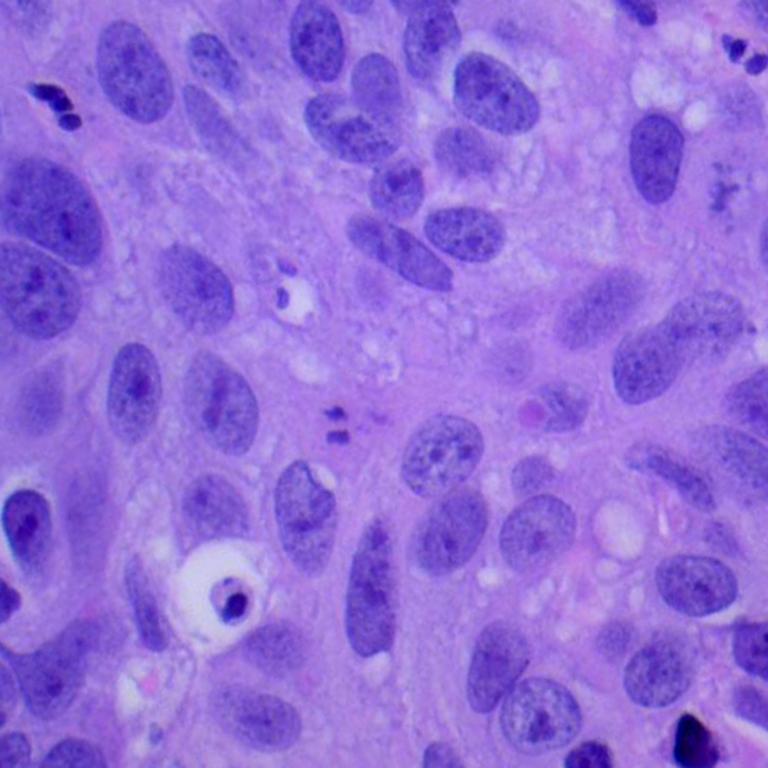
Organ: lung
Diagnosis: squamous carcinomas